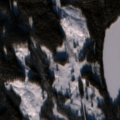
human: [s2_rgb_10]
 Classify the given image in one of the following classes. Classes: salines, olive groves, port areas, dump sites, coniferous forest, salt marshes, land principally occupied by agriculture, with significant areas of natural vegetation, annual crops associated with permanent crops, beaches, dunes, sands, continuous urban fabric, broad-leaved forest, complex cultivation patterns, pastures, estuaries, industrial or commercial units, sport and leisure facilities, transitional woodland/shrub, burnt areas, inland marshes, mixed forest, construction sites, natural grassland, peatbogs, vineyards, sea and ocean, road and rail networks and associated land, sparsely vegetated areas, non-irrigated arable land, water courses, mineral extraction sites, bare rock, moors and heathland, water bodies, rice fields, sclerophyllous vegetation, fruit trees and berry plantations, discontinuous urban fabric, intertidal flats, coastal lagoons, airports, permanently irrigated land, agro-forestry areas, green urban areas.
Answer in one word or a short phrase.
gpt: coniferous forest, transitional woodland/shrub